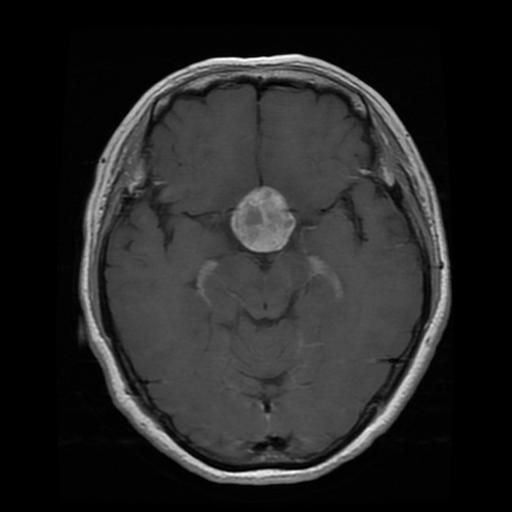
Label: pituitary